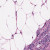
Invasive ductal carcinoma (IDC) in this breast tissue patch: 1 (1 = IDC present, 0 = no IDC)